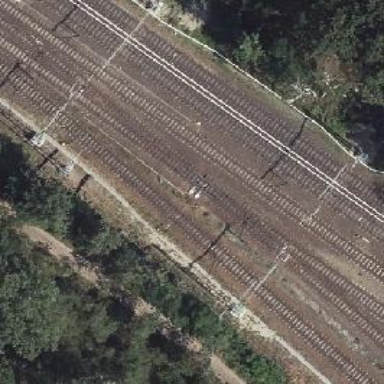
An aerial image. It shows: Railway junction.